Interaction volume radius: 5 \u00c5
Interaction volume height: 25 \u00c5
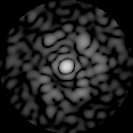
Disorder parameter: 0.6952